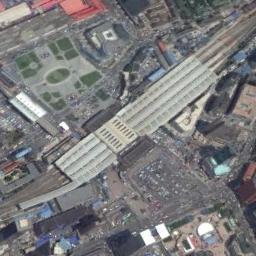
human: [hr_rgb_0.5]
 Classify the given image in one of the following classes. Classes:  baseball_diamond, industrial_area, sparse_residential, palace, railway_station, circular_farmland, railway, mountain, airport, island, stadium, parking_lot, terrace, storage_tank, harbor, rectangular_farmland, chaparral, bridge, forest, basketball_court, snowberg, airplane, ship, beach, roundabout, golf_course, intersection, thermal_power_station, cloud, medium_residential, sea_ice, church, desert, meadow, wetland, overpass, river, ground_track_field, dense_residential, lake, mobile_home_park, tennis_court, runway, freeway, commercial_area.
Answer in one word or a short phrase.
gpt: railway_station